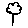
Label: tree